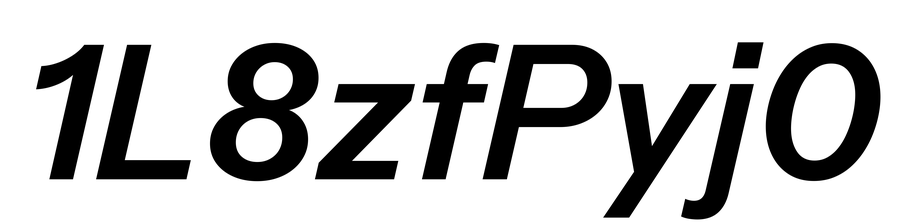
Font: InstrumentSans-Italic_SemiBold_Italic